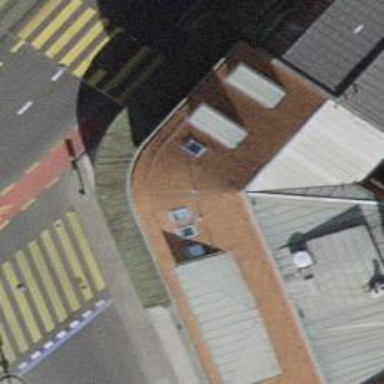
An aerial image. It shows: Restaurant.